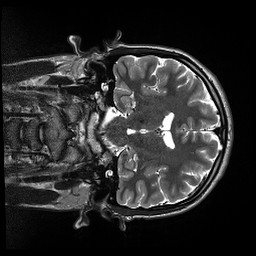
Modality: T2w
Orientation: coronal
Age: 21
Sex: male